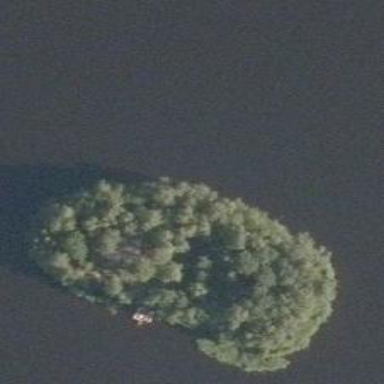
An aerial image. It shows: Islet.